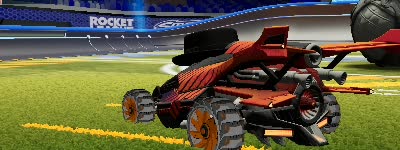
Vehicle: aftershock